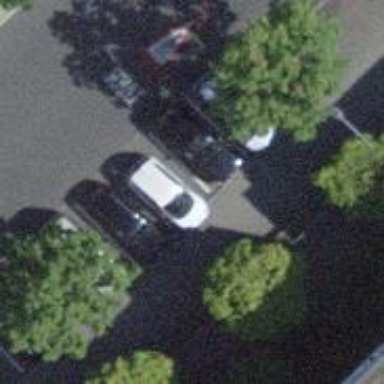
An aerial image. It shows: Bicycle parking facility.